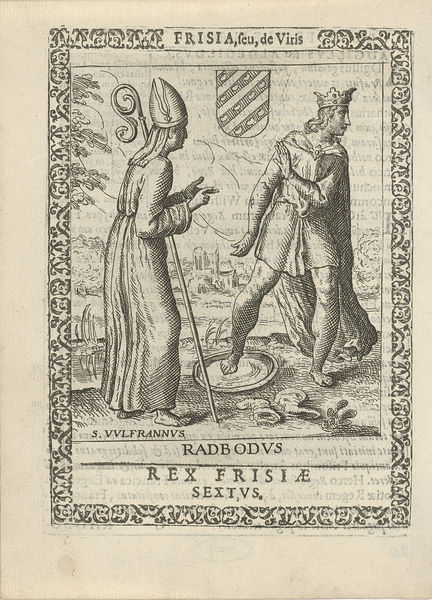
Titel: Radbod, zesde koning der Friezen
Künstler: Pieter Feddes van Harlingen
Standort: Amsterdam
Institution: Rijksmuseum
Schlagwörter: bishop, crown, fight, hat, king, men, priest, grey, old, hand, water, feet, paper, color, boots, flag, italian, plate, stick, latin, emblem, puddle, duel, 5, 7, card, 2, vintage, 3, 1, 4, joker, 6, pissed, rex, viris, sextus, radbodus, frisiae, 56, uwu, tarrot, ittalian